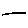
Label: line